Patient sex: M
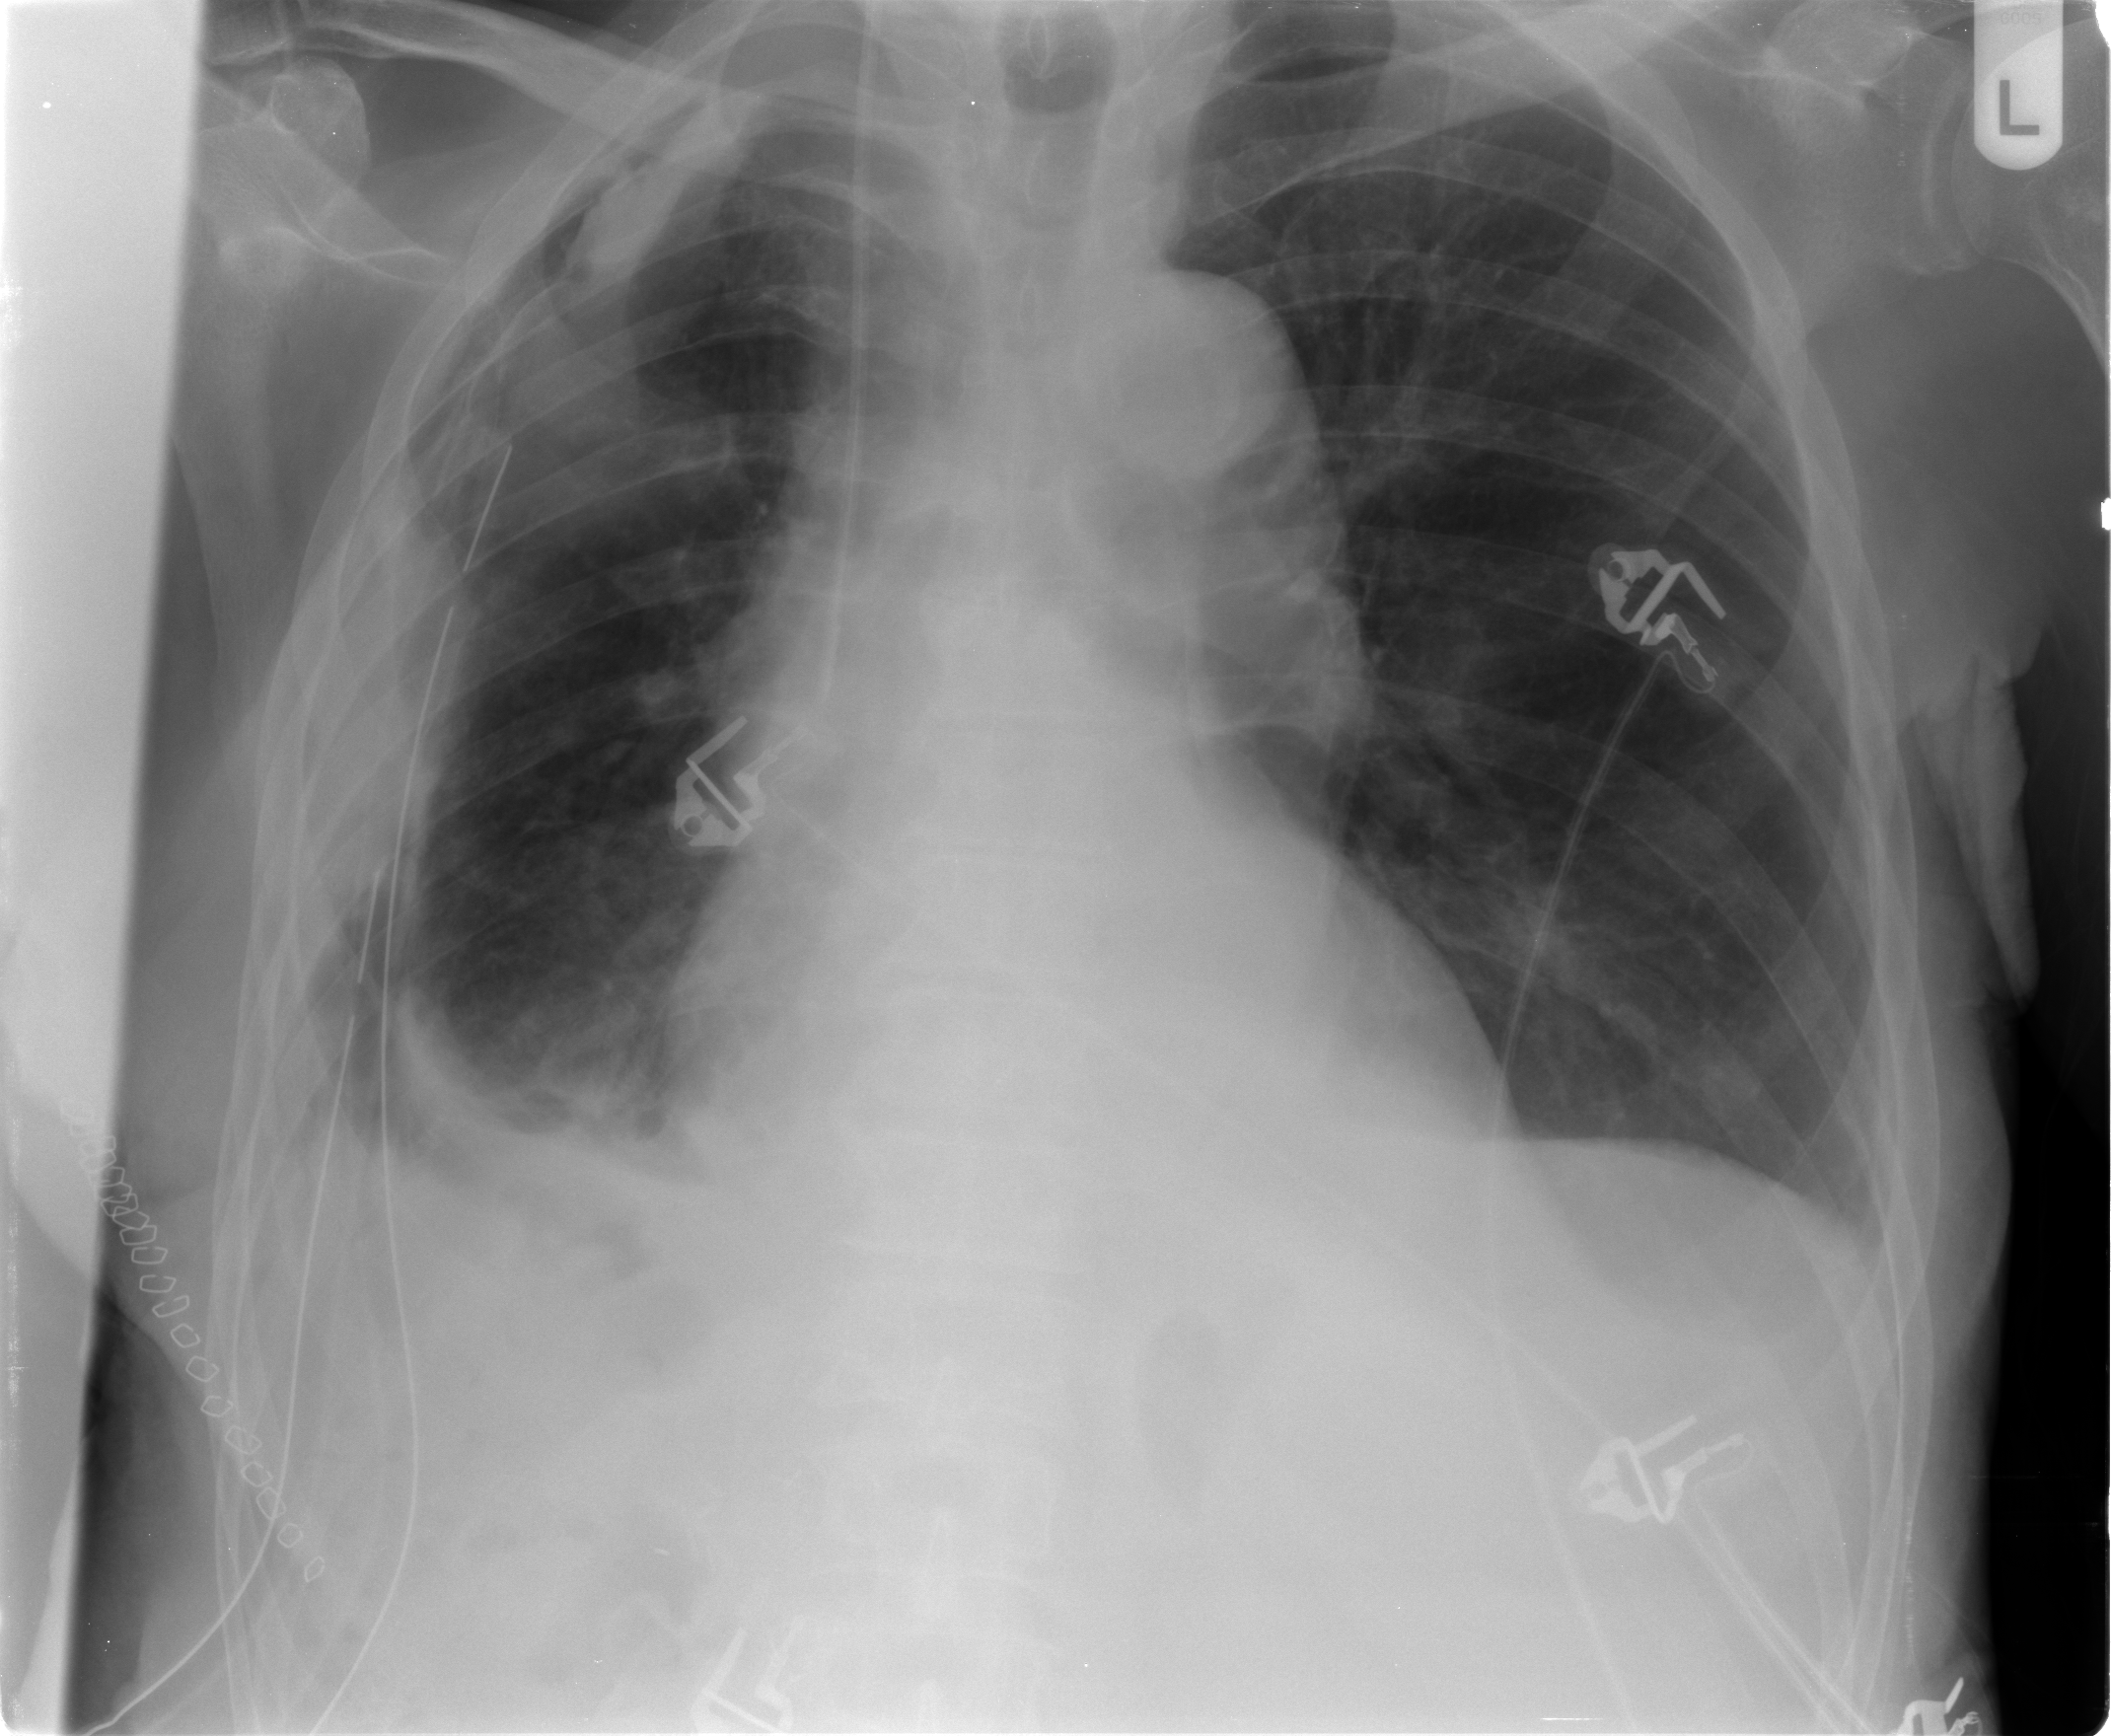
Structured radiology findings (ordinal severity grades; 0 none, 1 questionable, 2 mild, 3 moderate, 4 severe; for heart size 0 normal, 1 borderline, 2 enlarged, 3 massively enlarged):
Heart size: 1
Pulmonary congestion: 0
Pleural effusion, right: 2
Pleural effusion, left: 0
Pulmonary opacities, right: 0
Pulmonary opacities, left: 0
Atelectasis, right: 3
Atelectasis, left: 0